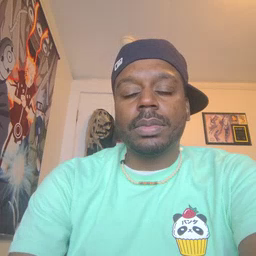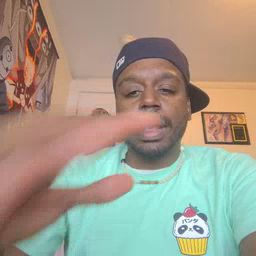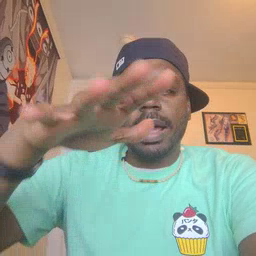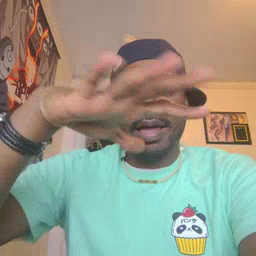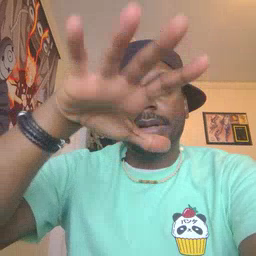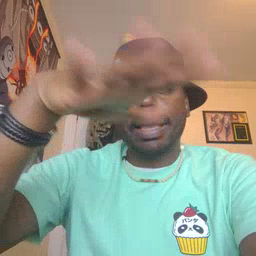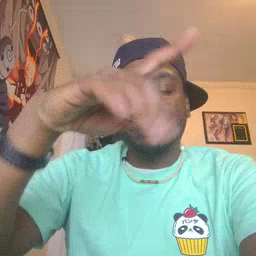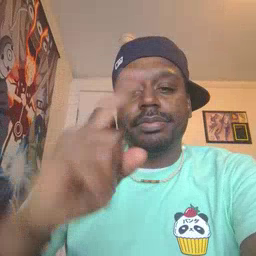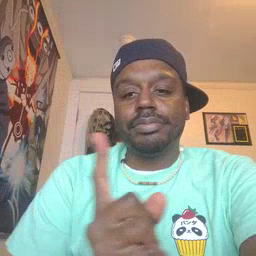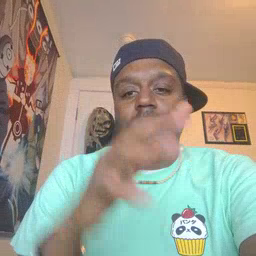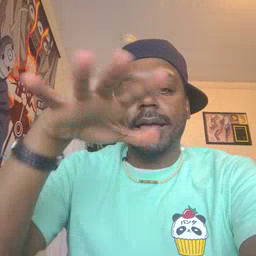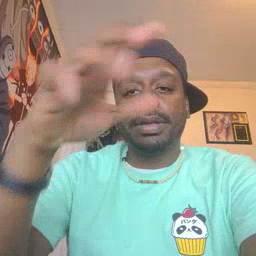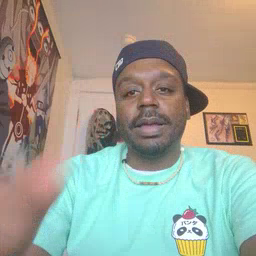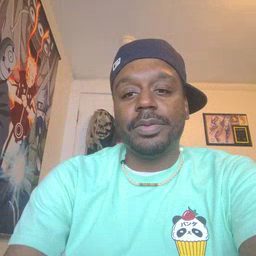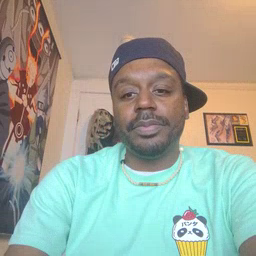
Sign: helicopter